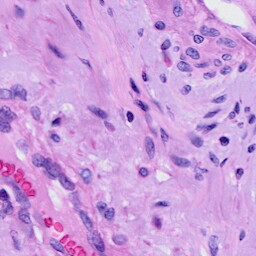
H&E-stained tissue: Cervix